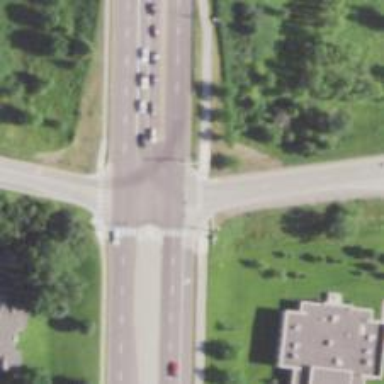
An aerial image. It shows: Marked crossing on cycleway road.